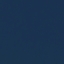
Label: SeaLake